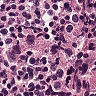
Metastatic tissue present: no